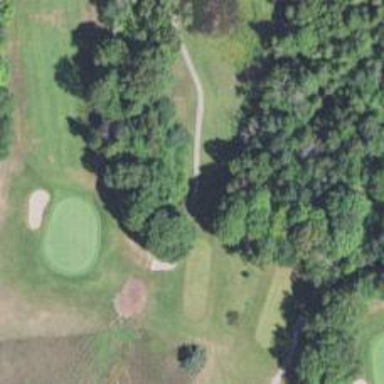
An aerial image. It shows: Service road used as golf cart path.